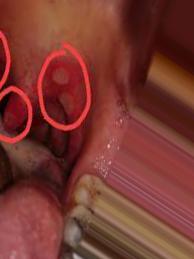
Condition: Mouth Ulcer